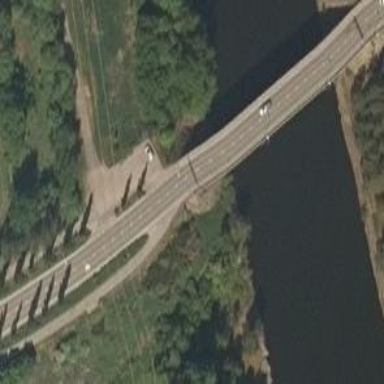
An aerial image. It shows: Secondary road with asphalt surface and bridge. The road has separate sidewalk and cycle track.